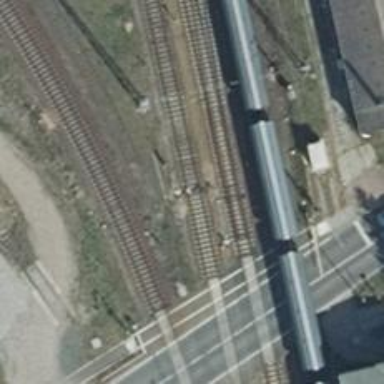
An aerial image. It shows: Wedge is used for the railway derail.